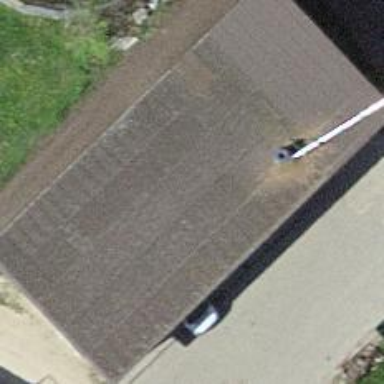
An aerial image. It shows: Barn.